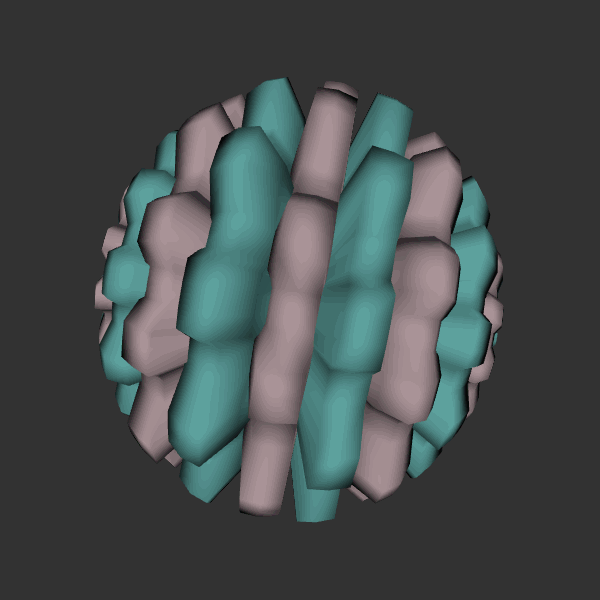
Background: dark